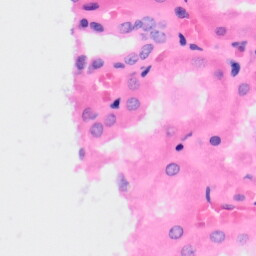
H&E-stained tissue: Kidney